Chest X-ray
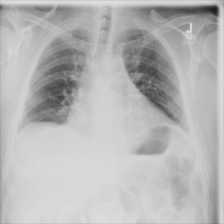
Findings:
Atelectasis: positive
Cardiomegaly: negative
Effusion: positive
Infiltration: negative
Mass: negative
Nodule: negative
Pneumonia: negative
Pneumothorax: negative
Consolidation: negative
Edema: negative
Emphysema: negative
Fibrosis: negative
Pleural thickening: negative
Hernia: negative